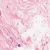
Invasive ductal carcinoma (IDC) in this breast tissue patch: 0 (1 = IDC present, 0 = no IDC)